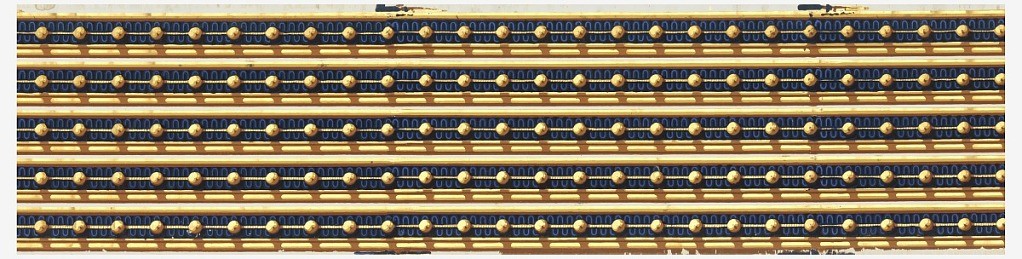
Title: Border
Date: ca. 1850
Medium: Block-printed and flocked
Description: Printed five across, tacked gimp or passementerie, printed in flock and gold. Contains strung beads against a blue background.